Aerial crown-view tile of a tropical tree (Barro Colorado Island, Panama), acquired 20250217:
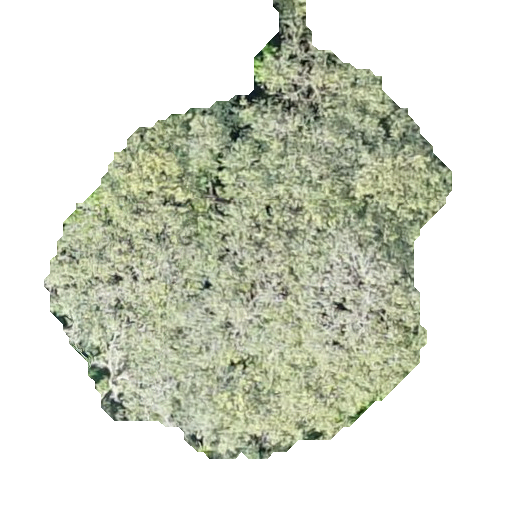
Species: Apeiba membranacea
GBIF accepted scientific name: Apeiba membranacea
Crown area: 171.702 m²